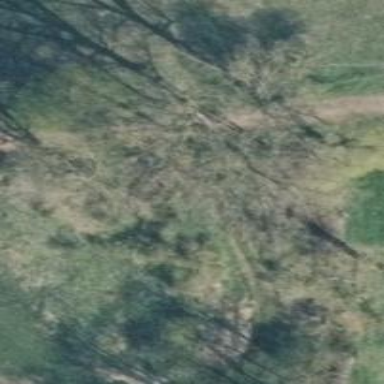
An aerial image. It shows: Row of trees in natural setting.